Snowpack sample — Buffalo Mountain, Silverthorne, Colorado, USA (1/25/25, 10:11 AM MST)
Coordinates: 39.6222, -106.1139
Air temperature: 22 °F
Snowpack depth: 110 cm
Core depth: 10 cm
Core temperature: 46.4 °F
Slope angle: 12°, slope face: 102°
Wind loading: high
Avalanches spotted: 0
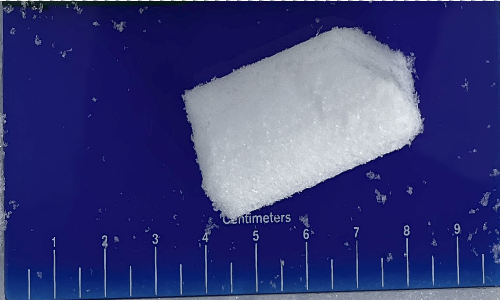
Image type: core
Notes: No avalanches nearby, collected on the outskirts of a fire break 15 meters from the treeline, on way to Buffalo and Red Mountain